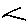
Label: line